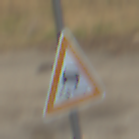
Verkehrszeichen: SchleuderOderRutschgefahr
Umgebung: Outdoor, Suburban
Tageszeit: MorningAfternoon
Wetter: PartlyCloudy
Licht: Natural
Jahreszeit: NotSpecified
Kontrast: HighContrast